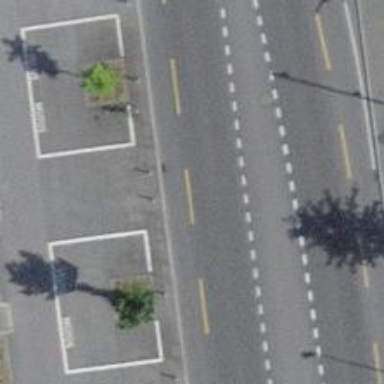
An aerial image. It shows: Motorcycle parking facility.